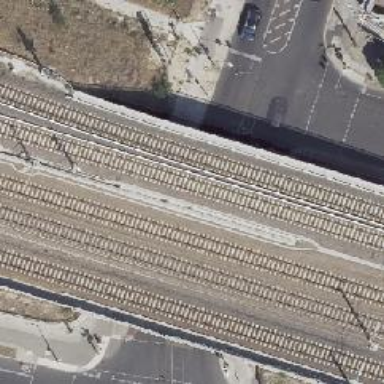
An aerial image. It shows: Bridge carrying light rail line with electrified bottom rail.